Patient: sex F, age 39
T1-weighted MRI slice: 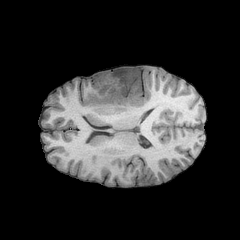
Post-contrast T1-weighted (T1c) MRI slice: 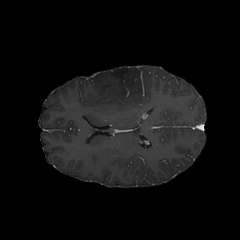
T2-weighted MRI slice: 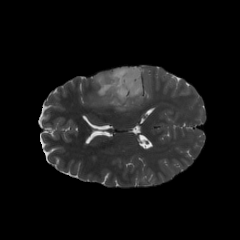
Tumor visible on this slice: yes
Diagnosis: Astrocytoma, IDH-mutant
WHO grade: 2